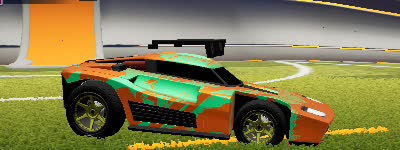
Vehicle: breakout